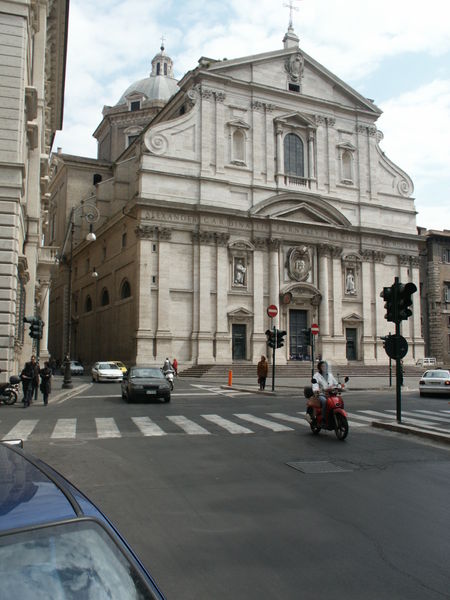
Titel: Fassade von Il Gesù in Rom
Künstler: Giacomo della Porta
Standort: Rom, Il Gesù (EU - I - Latium)
Schlagwörter: stadt, fenster, frankreich, straße, säulen, tür, gebäude, haus, stein, kirche, england, schiff, italien, giebel, fußgänger, auto, kuppel, treppe, ornamente, stufen, foto, eingang, kreuz, dom, rathaus, kathedrale, photo, schnörkel, schnecke, london, autos, fasade, ampel, roller, mailand, zebrastreifen, moped, motorrad, moped#